Question: I'm using bootstrap 3 to build a website. Could anyone please tell me how to remove the padding / margin for the menu items? It currently looks like this:

And I would also like to have different link colors when hovering the items. My code is currently like this:
'''
<!-- Start main navigation -->
<nav class="navbar navbar-custom" role="navigation">
<div class="container-fluid">
<!-- Brand and toggle get grouped for better mobile display -->
<div class="navbar-header">
<button type="button" class="navbar-toggle" data-toggle="collapse" data-target="#bs-example-navbar-collapse-1">
<span class="sr-only">Toggle navigation</span>
<span class="icon-bar"></span>
<span class="icon-bar"></span>
<span class="icon-bar"></span>
</button>
</div>
</div>
<!-- Collect the nav links, forms, and other content for toggling -->
<div class="collapse navbar-collapse" id="bs-example-navbar-collapse-1">
<ul class="nav navbar-nav">
<li><a href="#"><i class="fa fa-home"></i></a></li>
<li><a href="#">Politica</a></li>
<li class="headerDivider"></li>
<li><a href="#">Societate</a></li>
<li><a href="#">Economie</a></li>
<li><a href="#">Extern</a></li>
<li><a href="#">Stil de viata</a></li>
</ul>
</div><!-- /.navbar-collapse -->
</nav>
'''
CSS:
'''
.navbar-custom {
background-color:#303334;
color:#ffffff;
border-radius:0;
margin-bottom: 0;
}
.navbar-custom .navbar-nav > li > a {
color:#fff;
padding-left:20px;
padding-right:20px;
}
.navbar-custom .navbar-nav > .active > a, .navbar-nav > .active > a:hover, .navbar-nav > .active > a:focus {
color: #ffffff;
background-color:transparent;
}
.navbar-custom .navbar-nav > li > a:hover, .nav > li > a:focus {
text-decoration: none;
background-color: #007faa;
}
.navbar-custom .navbar-brand {
color:#eeeeee;
}
.navbar-custom .navbar-toggle {
background-color:#eeeeee;
}
.navbar-custom .icon-bar {
background-color:#007faa;
}
.navbar-nav {
font: 400 1.3em 'Oswald', 'Arial Narrow', Arial, sans-serif;
text-transform: uppercase;
}
.fa-home {
font-size: 1.2em;
}
.navbar-nav>li {
margin-right: 15px;
}
'''
Thank you.
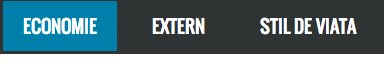
Answer: Based on <URL> you can remove the padding using:
'''
.navbar {
border: none; /* optional depending on your requirements */
}
.nav > li > a {
padding:0;
margin:0;
}
'''
To add different hover state colors, you can use e.g.:
'''
.nav > li > a:hover {
color:red;
}
'''